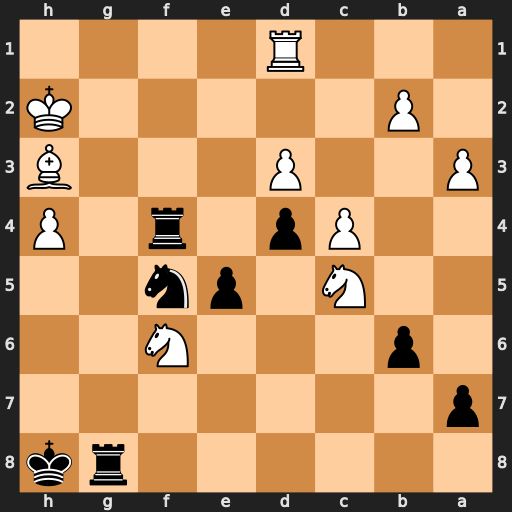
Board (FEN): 6rk/p7/1p3N2/2N1pn2/2Pp1r1P/P2P3B/1P5K/3R4
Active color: b
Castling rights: -
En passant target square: -
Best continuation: Rf2+ Kh1 Ng3+ Kg1 Rxf6